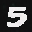
Label: 5